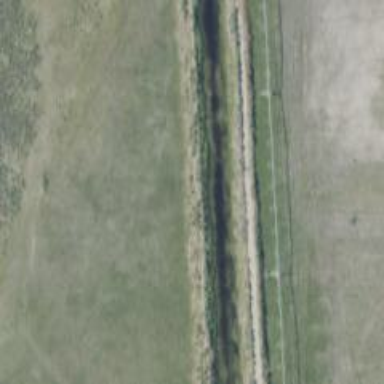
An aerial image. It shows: Culvert underpass for canal.